高一 · 计数
（2020 秋・思明区校级月考）如图(1)、(2)分别是甲、乙两户居民家庭全年各项支出的统计图. 根据统计图，下列对两户教育支出占全年总支出的百分比作出的判断中，正确的是（）

(1)

(2)
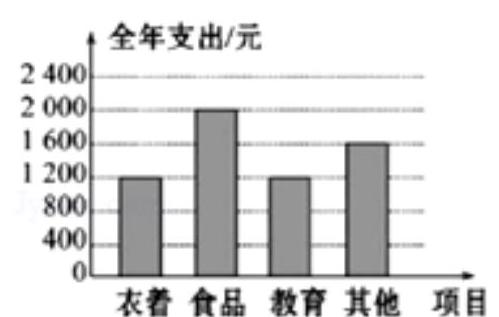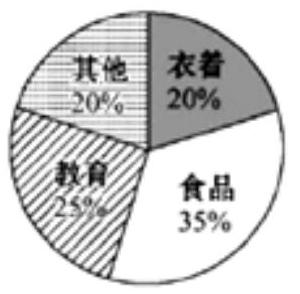
A. 甲户比乙户大
B. 乙户比甲户大
C. 甲、乙两户一般大
D. 无法确定哪一户大
答案: B
解析: 解: 由题意, 根据条形图, 可得甲户教育支出占 $\frac{1200}{2000+1200 \times 2+1600}=20 \%$,由饼形图，可得乙户教育支出占 $25 \%$ ．可得 $25 \%>20 \%$.

所以乙户全年总支出的百分比比甲户全年总支出的百分比大.

故选: $B$.